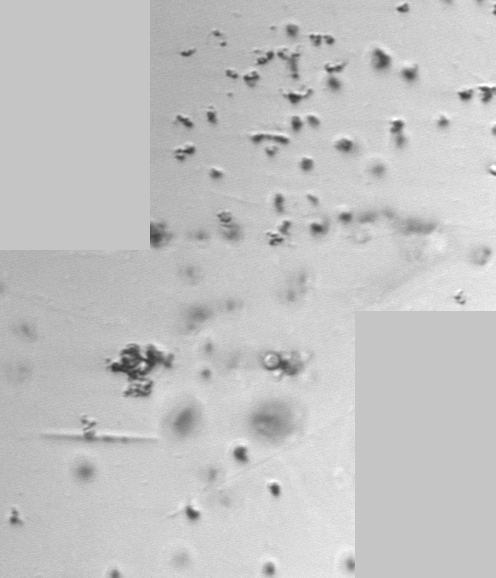
Label: Phaeocystis